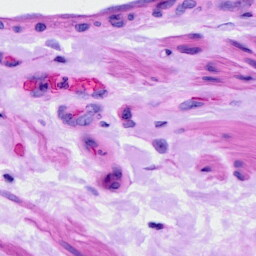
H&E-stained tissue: Ovarian